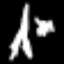
Label: The Eiffel Tower